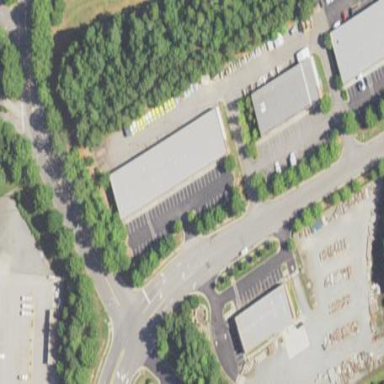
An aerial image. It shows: Commercial building.